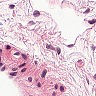
Metastatic tissue present: no